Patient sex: M
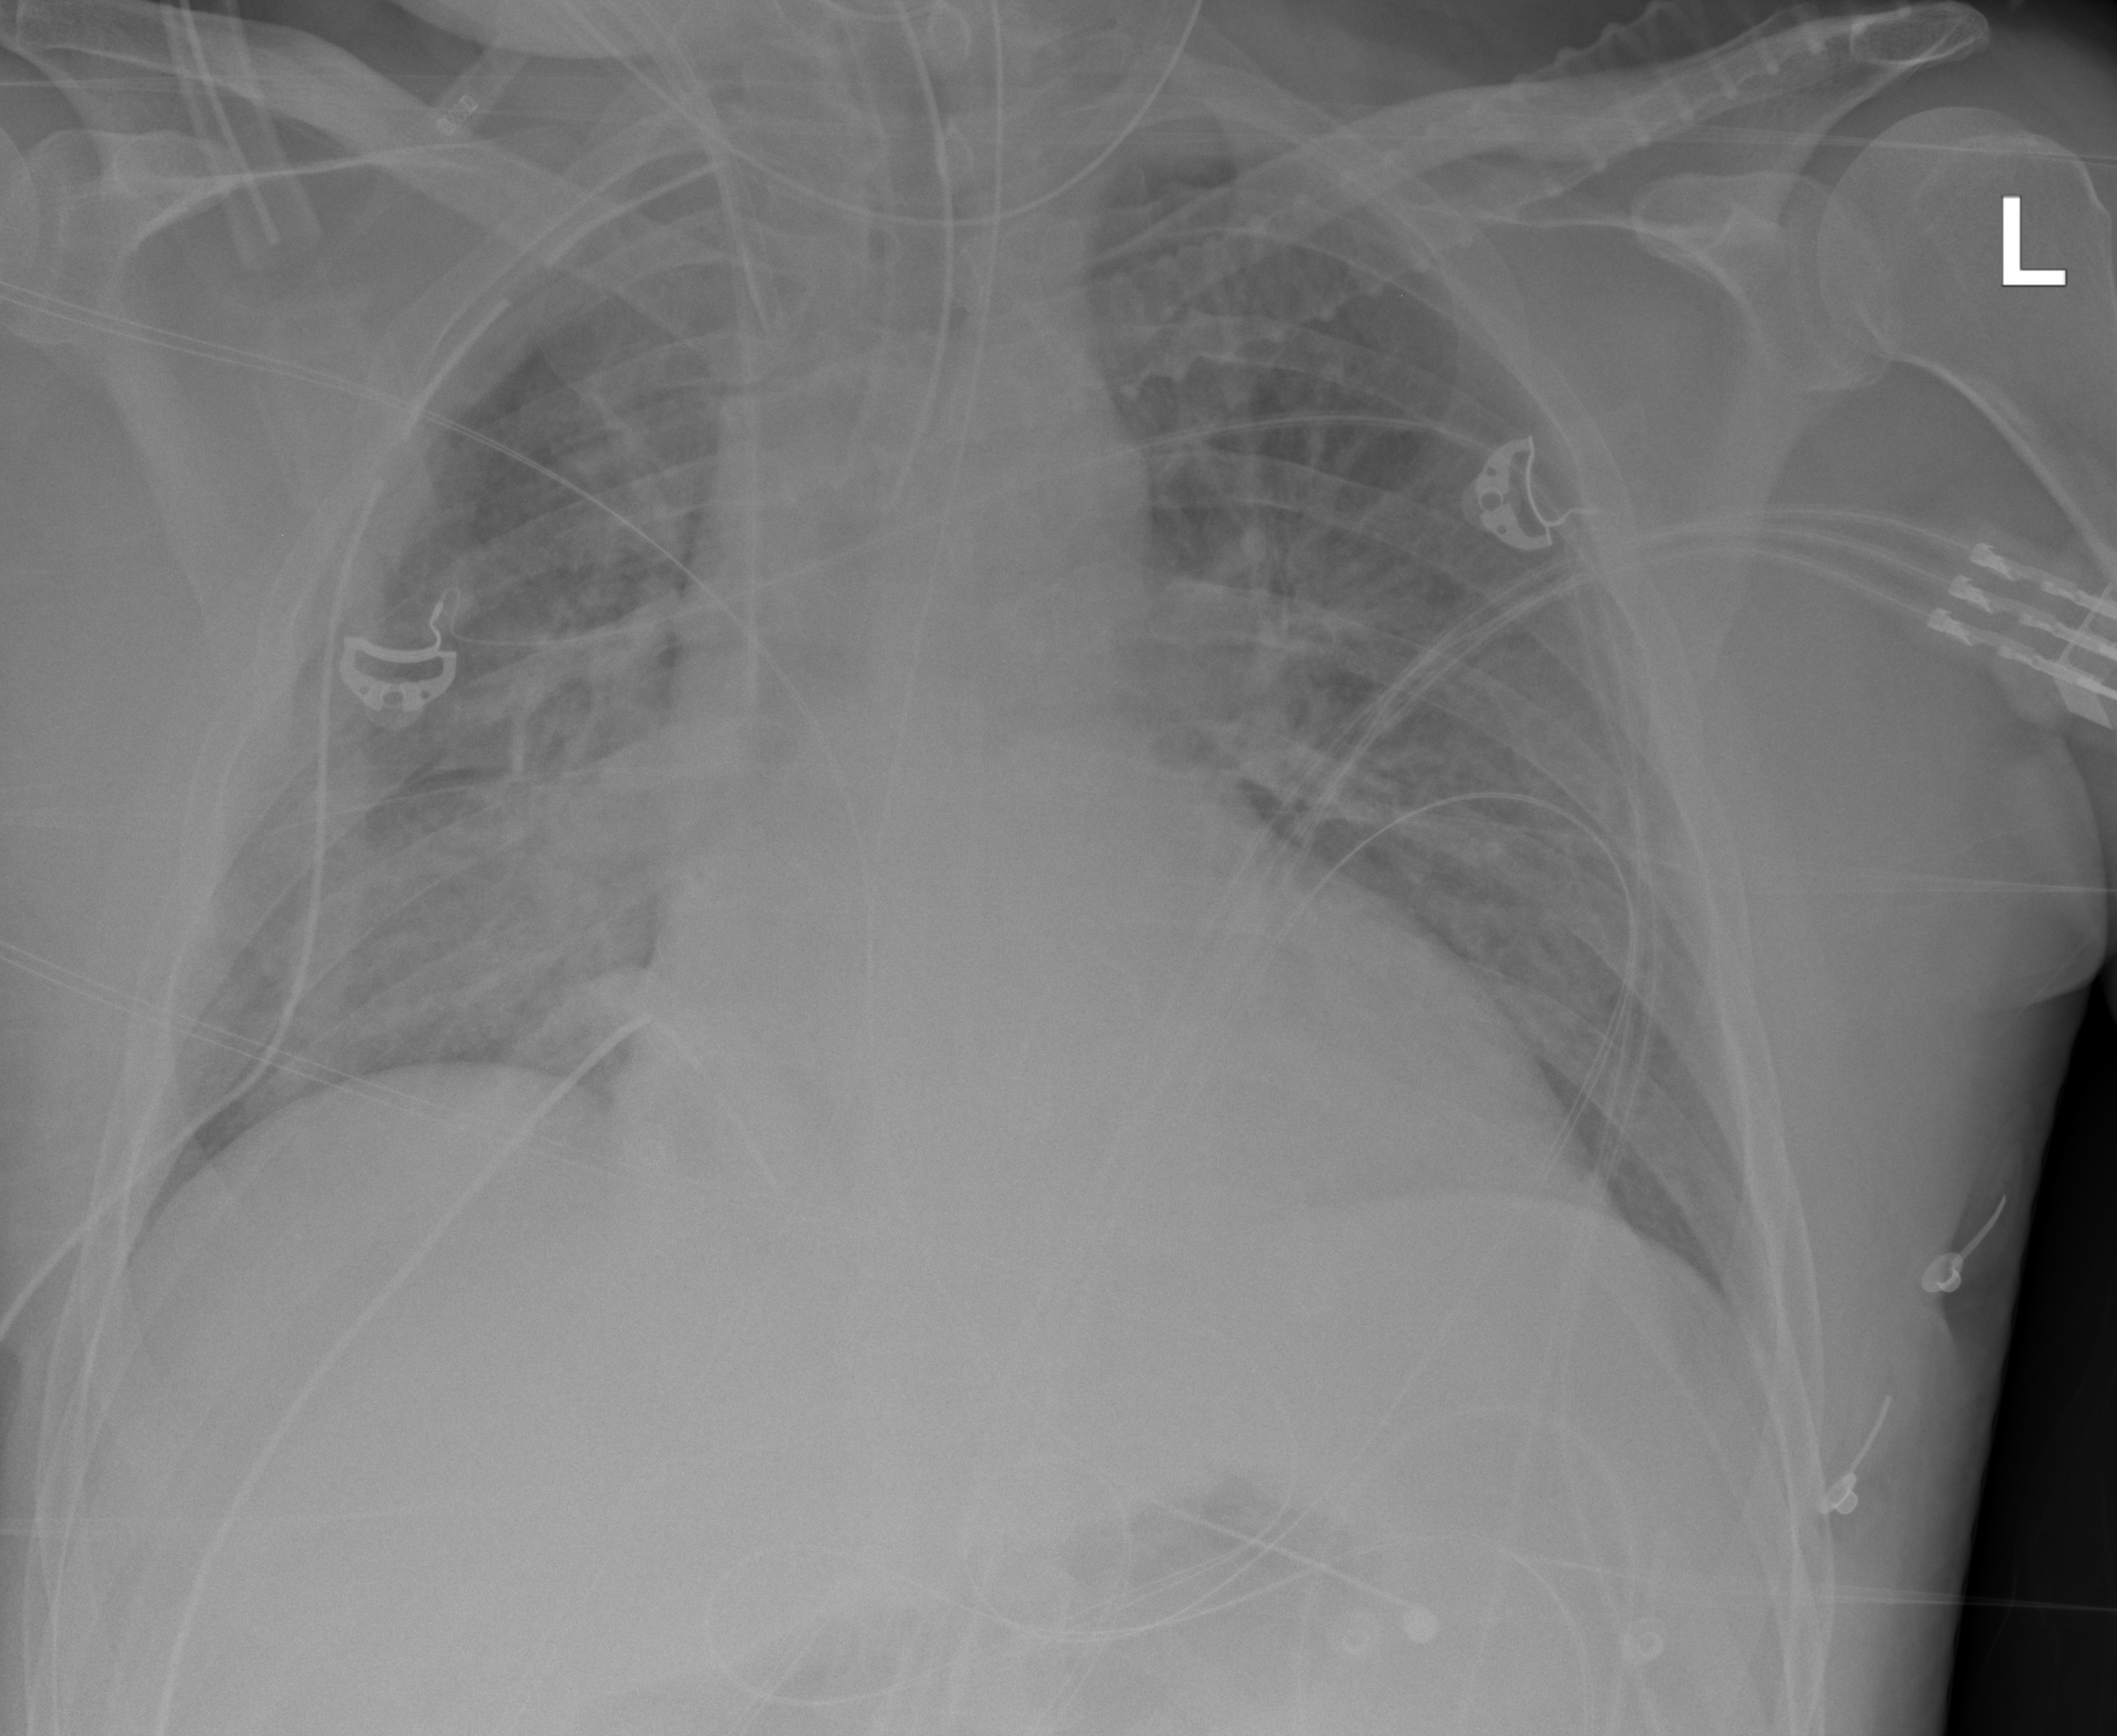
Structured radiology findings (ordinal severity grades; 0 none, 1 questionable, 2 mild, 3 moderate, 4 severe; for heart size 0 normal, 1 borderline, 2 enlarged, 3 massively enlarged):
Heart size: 1
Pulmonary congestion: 2
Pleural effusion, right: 0
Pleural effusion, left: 0
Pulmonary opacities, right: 2
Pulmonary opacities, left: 2
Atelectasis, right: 2
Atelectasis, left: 2